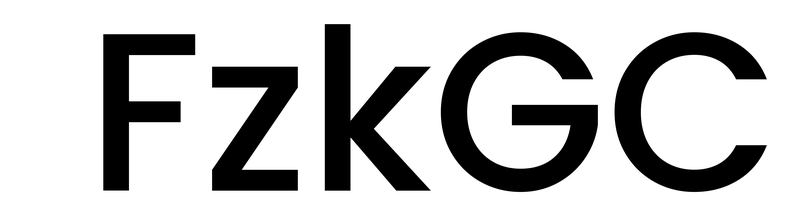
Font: Poppins-Medium